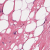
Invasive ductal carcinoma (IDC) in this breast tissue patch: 0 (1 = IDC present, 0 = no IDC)